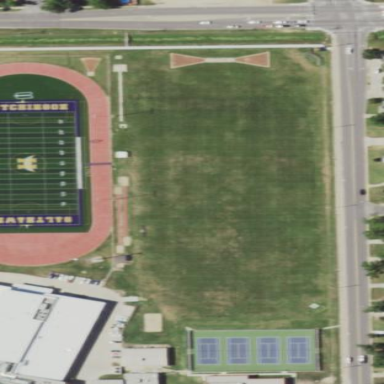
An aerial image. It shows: American football pitch.